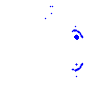
Particle: electron